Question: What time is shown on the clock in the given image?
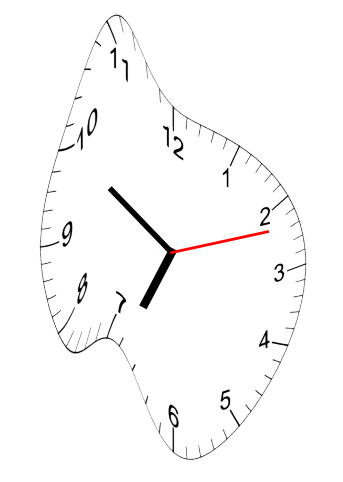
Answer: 06:50:12